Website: macys
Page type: cross-sells
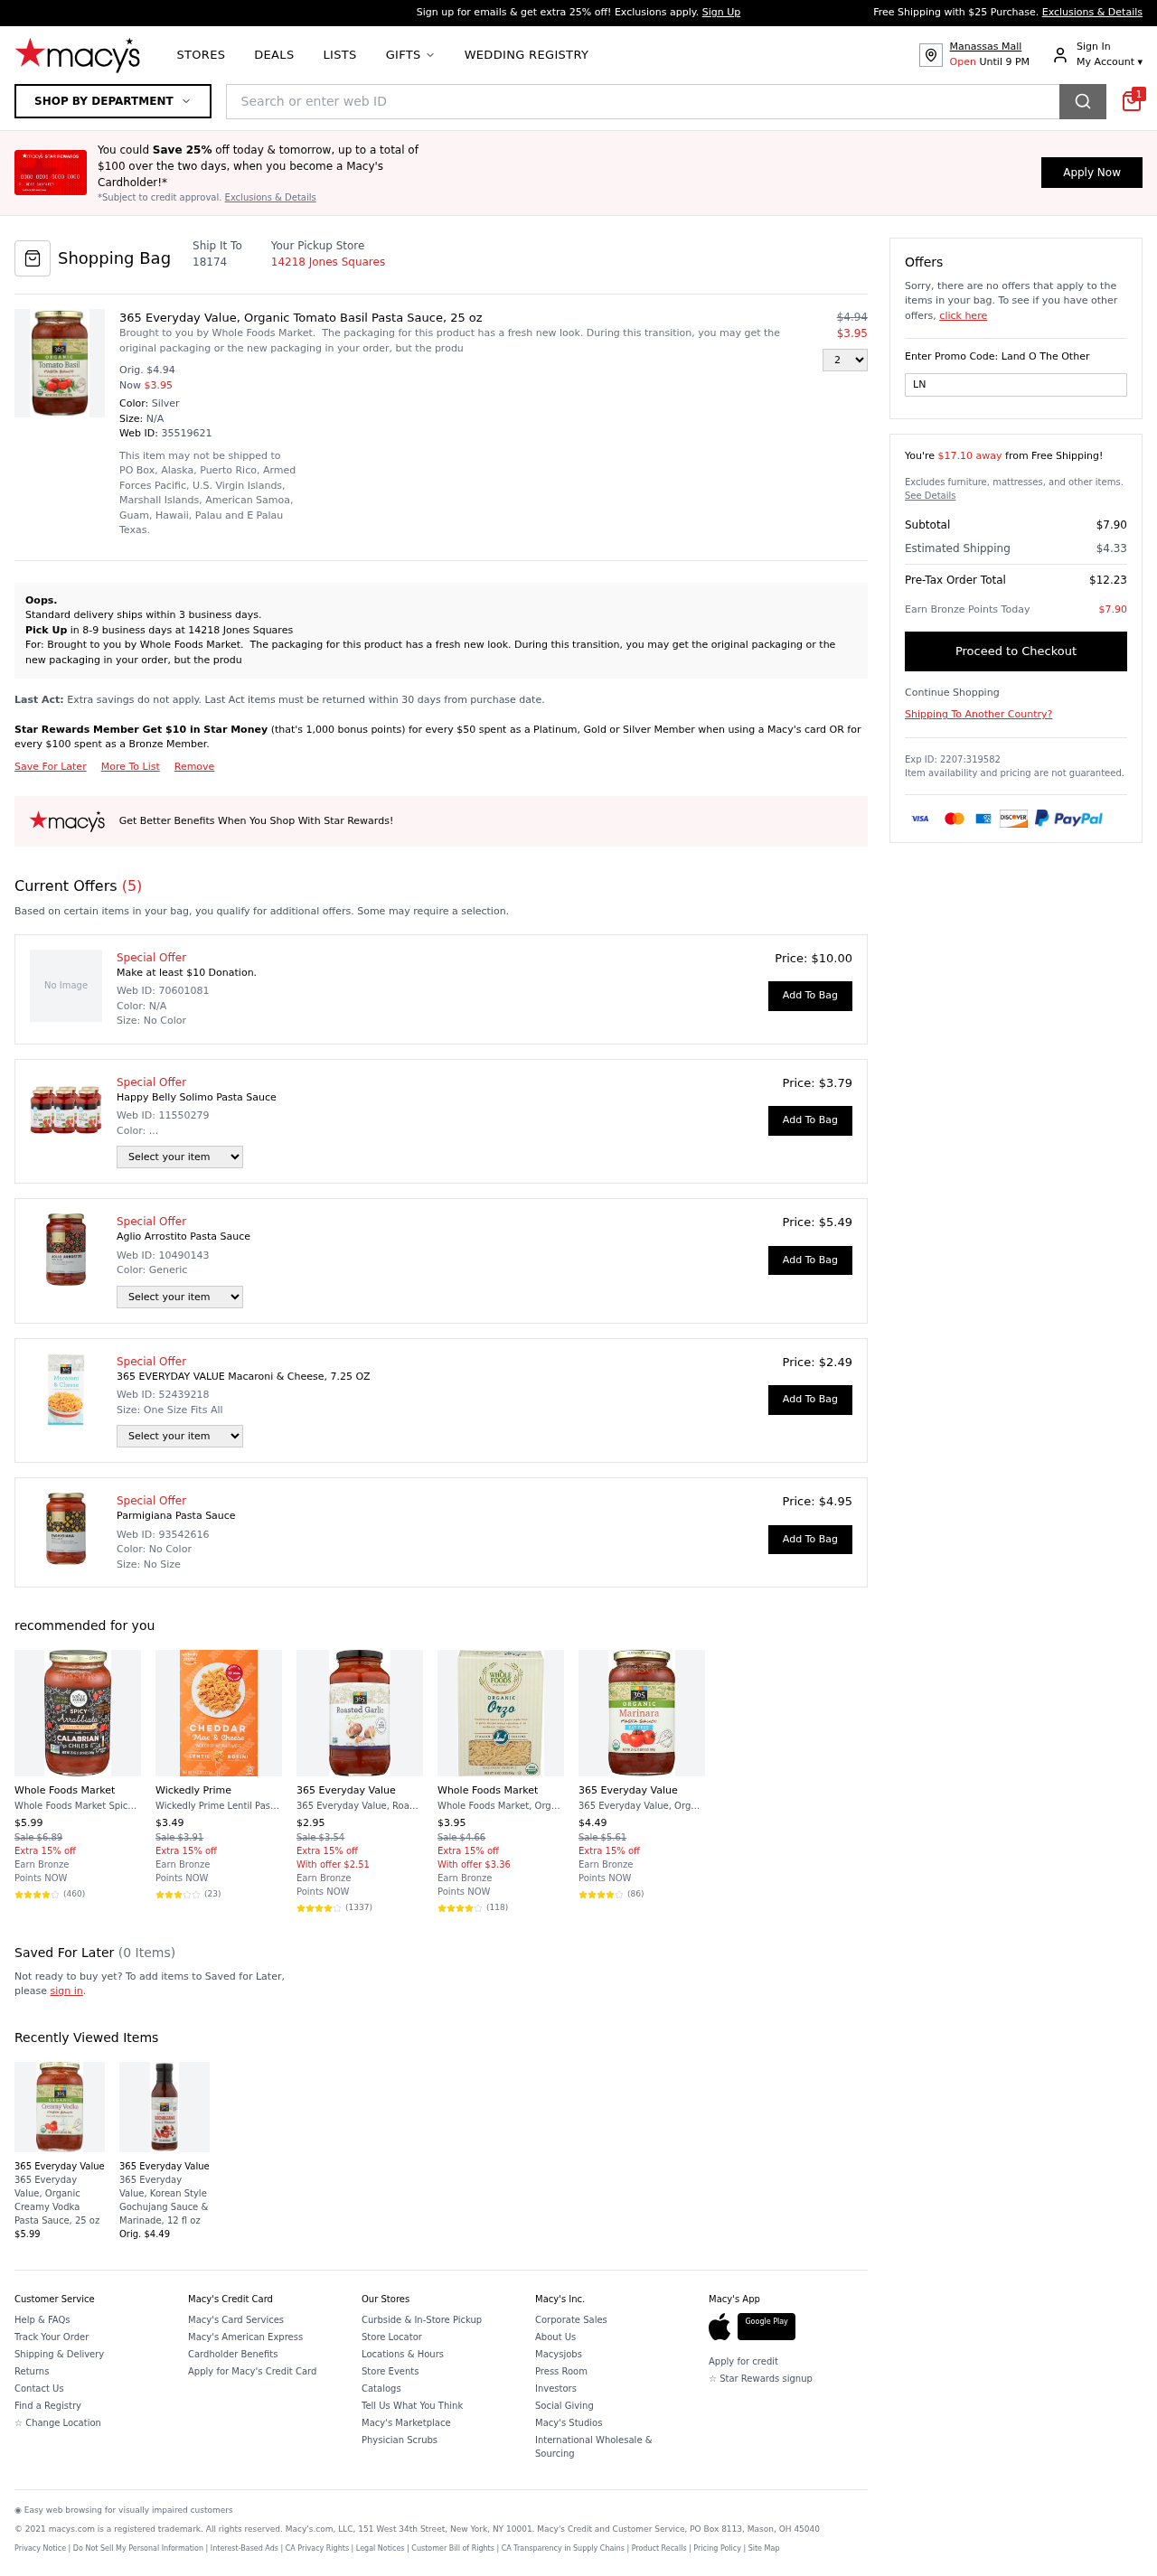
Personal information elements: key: PII_LOCATION1_STREET
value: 14218 Jones Squares
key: PII_POSTCODE
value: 18174
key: PII_PROMO_CODE
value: LNCSAVE
Product elements: key: PRODUCT10_BRAND
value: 365 Everyday Value
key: PRODUCT10_NAME
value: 365 Everyday Value, Organic Marinara Pasta Sauce, Fat Free, 25 oz
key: PRODUCT10_NUM_RATINGS
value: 86
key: PRODUCT10_PRICE
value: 4.49
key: PRODUCT10_RATING
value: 4.5
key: PRODUCT11_BRAND
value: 365 Everyday Value
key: PRODUCT11_NAME
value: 365 Everyday Value, Organic Creamy Vodka Pasta Sauce, 25 oz
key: PRODUCT11_PRICE
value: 5.99
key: PRODUCT12_BRAND
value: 365 Everyday Value
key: PRODUCT12_NAME
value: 365 Everyday Value, Korean Style Gochujang Sauce & Marinade, 12 fl oz
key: PRODUCT12_PRICE
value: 4.49
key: PRODUCT1_DESC
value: Brought to you by Whole Foods Market.  The packaging for this product has a fresh new look. During this transition, you may get the original packaging or the new packaging in your order, but the produ
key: PRODUCT1_NAME
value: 365 Everyday Value, Organic Tomato Basil Pasta Sauce, 25 oz
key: PRODUCT1_PRICE
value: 3.95
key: PRODUCT1_QUANTITY
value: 2
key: PRODUCT2_NAME
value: Happy Belly Solimo Pasta Sauce
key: PRODUCT2_PRICE
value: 3.79
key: PRODUCT3_NAME
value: Aglio Arrostito Pasta Sauce
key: PRODUCT3_PRICE
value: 5.49
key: PRODUCT4_NAME
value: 365 EVERYDAY VALUE Macaroni & Cheese, 7.25 OZ
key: PRODUCT4_PRICE
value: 2.49
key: PRODUCT5_NAME
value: Parmigiana Pasta Sauce
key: PRODUCT5_PRICE
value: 4.95
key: PRODUCT6_BRAND
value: Whole Foods Market
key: PRODUCT6_NAME
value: Whole Foods Market Spicy Arrabiatta Pasta Sauce With Calabrian Chile, 25 Fl Oz
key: PRODUCT6_NUM_RATINGS
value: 460
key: PRODUCT6_PRICE
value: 5.99
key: PRODUCT6_RATING
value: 4.4
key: PRODUCT7_BRAND
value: Wickedly Prime
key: PRODUCT7_NAME
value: Wickedly Prime Lentil Pasta Meal, Cheddar Mac & Cheese, 11oz
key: PRODUCT7_NUM_RATINGS
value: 23
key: PRODUCT7_PRICE
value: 3.49
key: PRODUCT7_RATING
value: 3.5
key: PRODUCT8_BRAND
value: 365 Everyday Value
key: PRODUCT8_NAME
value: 365 Everyday Value, Roasted Garlic Pasta Sauce, 25 oz
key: PRODUCT8_NUM_RATINGS
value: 1337
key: PRODUCT8_PRICE
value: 2.95
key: PRODUCT8_RATING
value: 4.4
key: PRODUCT9_BRAND
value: Whole Foods Market
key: PRODUCT9_NAME
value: Whole Foods Market, Organic Orzo, 16 oz
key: PRODUCT9_NUM_RATINGS
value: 118
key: PRODUCT9_PRICE
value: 3.95
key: PRODUCT9_RATING
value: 4.5
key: PRODUCT1_ORIGINAL_PRICE
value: $4.94
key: PRODUCT6_ORIGINAL_PRICE
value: Sale $6.89
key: PRODUCT7_ORIGINAL_PRICE
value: Sale $3.91
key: PRODUCT8_ORIGINAL_PRICE
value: Sale $3.54
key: PRODUCT9_ORIGINAL_PRICE
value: Sale $4.66
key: PRODUCT10_ORIGINAL_PRICE
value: Sale $5.61
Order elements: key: ORDER_ID
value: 35519621
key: ORDER_NUM_OFFERS
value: (5)
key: ORDER_FREE_SHIPPING_THRESHOLD
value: $17.10 away
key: ORDER_SUBTOTAL
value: $7.90
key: ORDER_SHIPPING_COST
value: $4.33
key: ORDER_TOTAL
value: $12.23
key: ORDER_POINTS_EARNED
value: $7.90
Search elements: key: HEADER_SEARCH
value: Search or enter web ID
Other elements: key: SAVED_NUM_ITEMS
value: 0